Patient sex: M
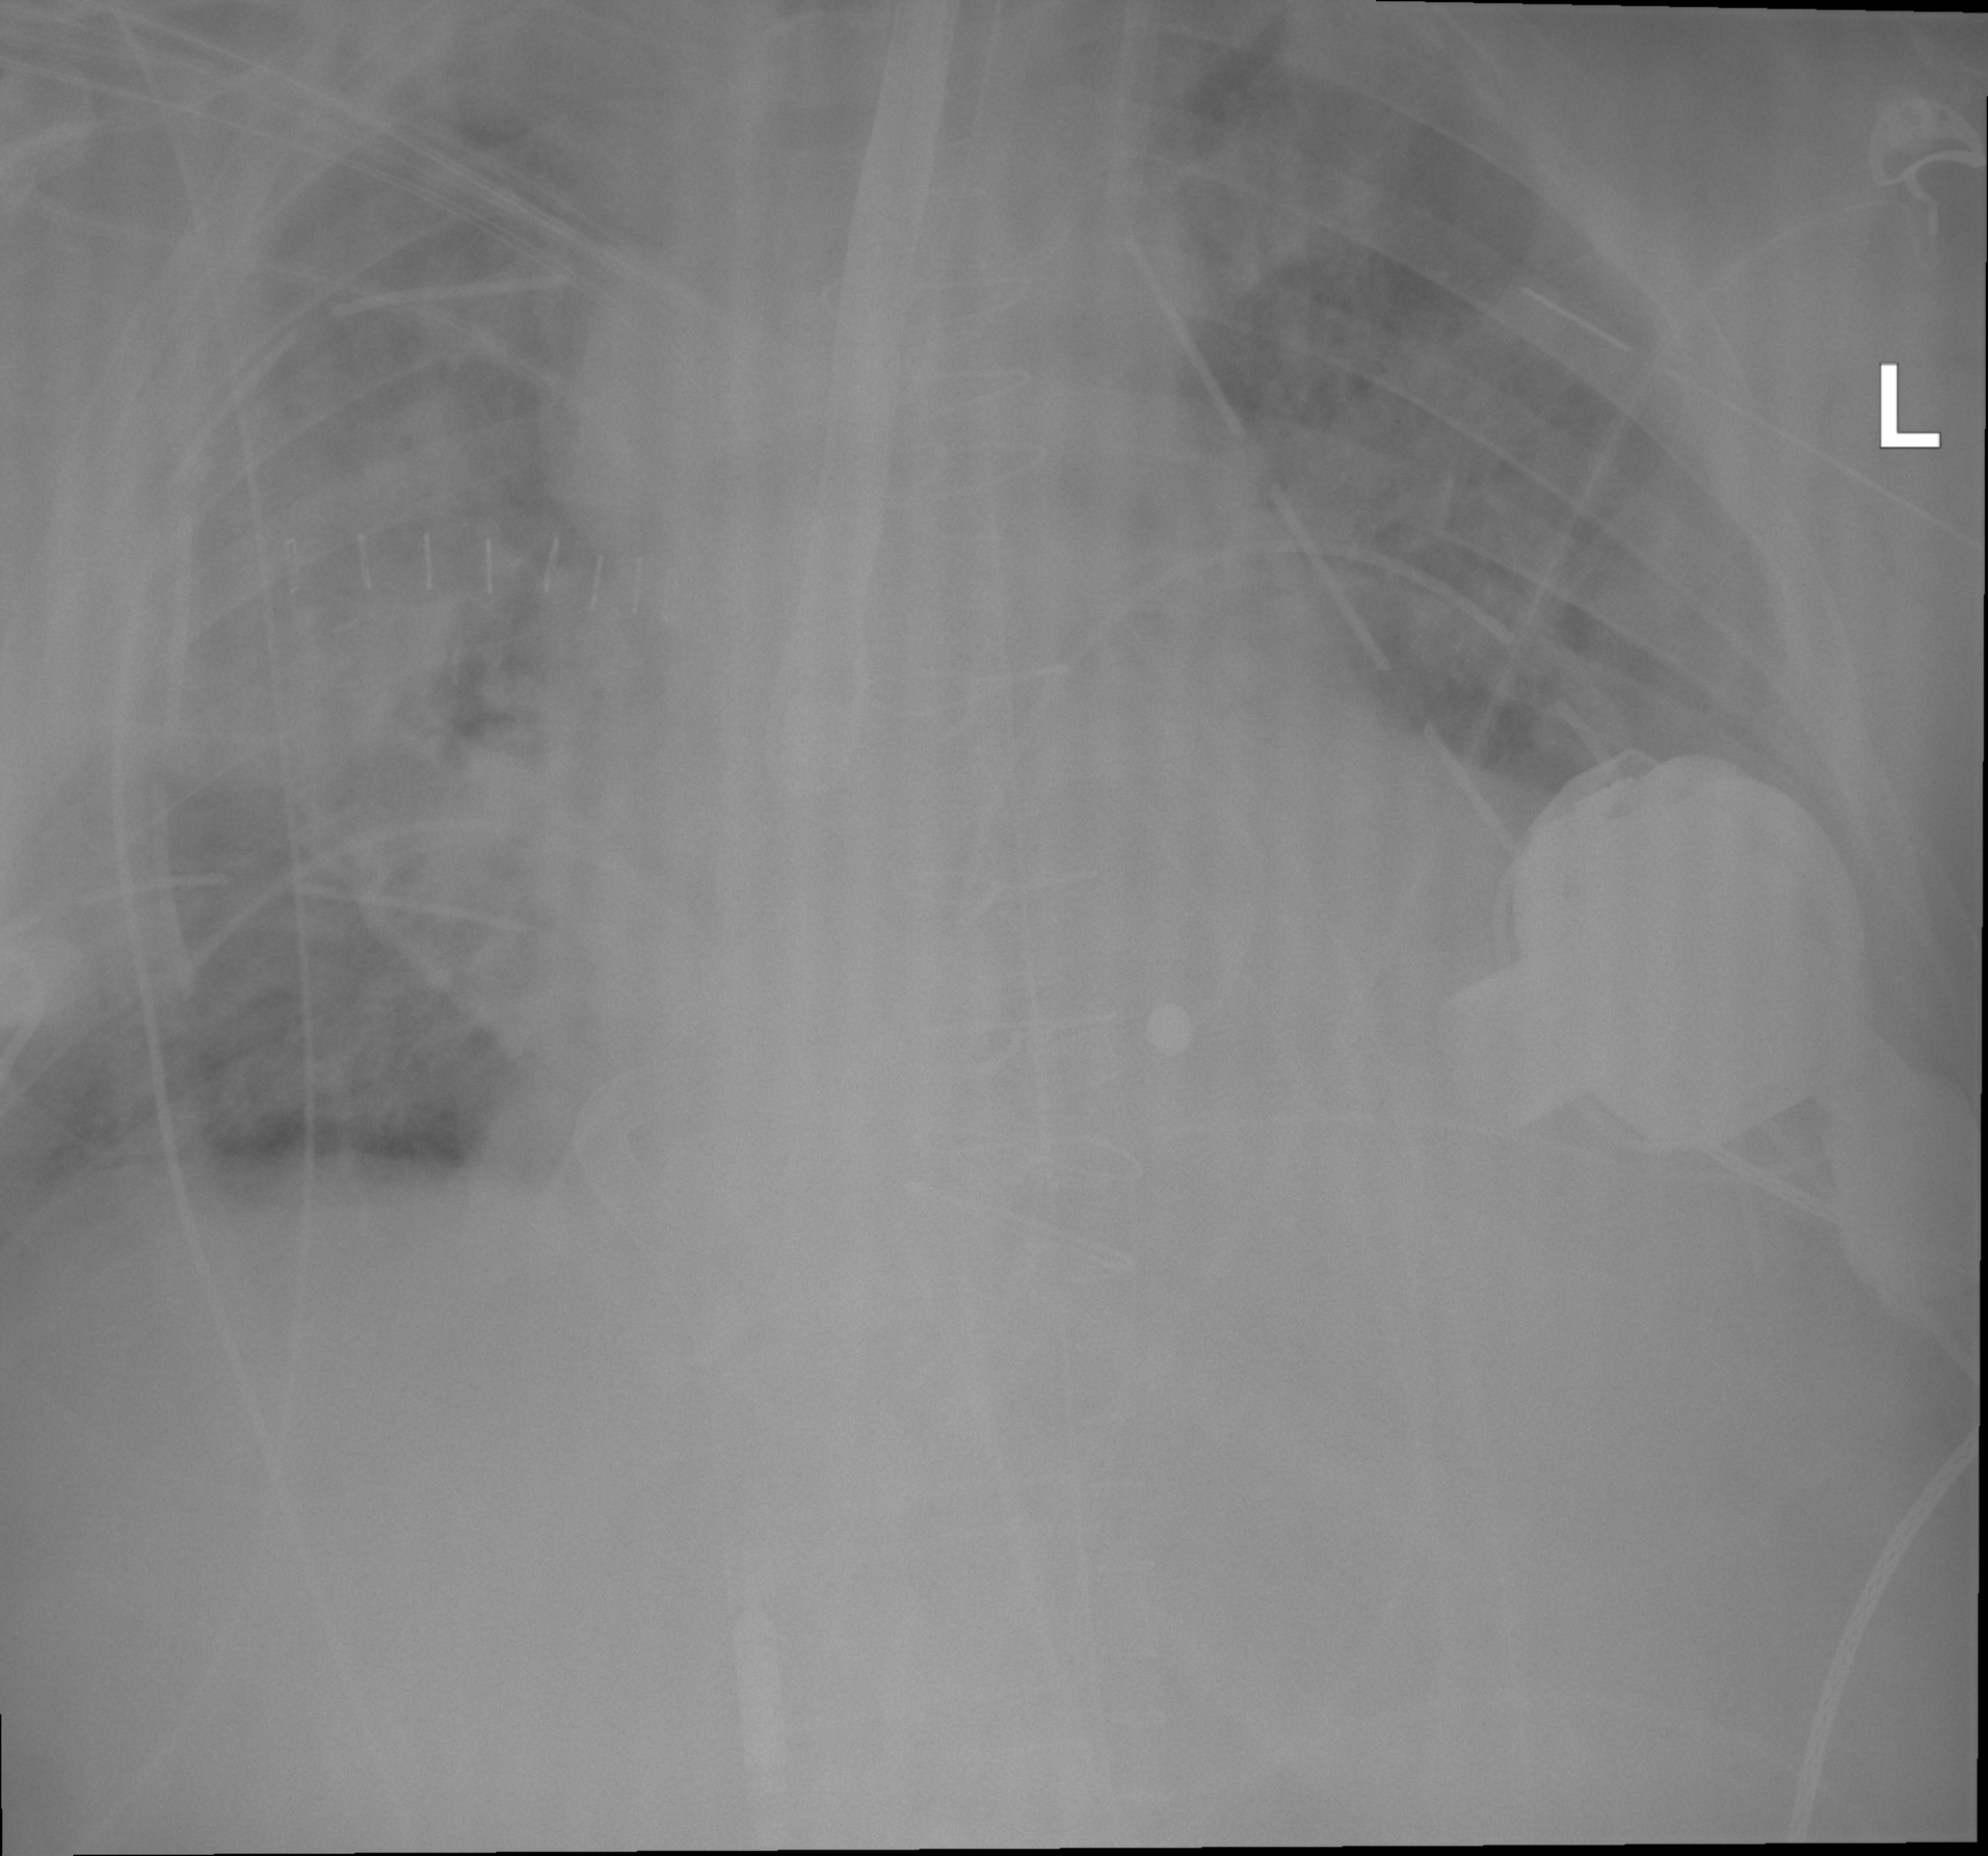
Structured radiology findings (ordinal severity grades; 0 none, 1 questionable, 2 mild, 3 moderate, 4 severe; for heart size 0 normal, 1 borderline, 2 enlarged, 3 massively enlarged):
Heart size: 2
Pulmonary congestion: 2
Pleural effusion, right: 2
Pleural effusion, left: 2
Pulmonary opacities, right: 2
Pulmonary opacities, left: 0
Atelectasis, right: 3
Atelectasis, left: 3